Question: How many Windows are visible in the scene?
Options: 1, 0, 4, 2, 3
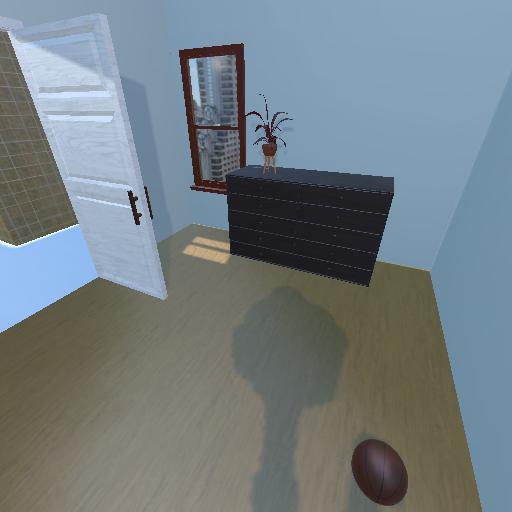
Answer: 1